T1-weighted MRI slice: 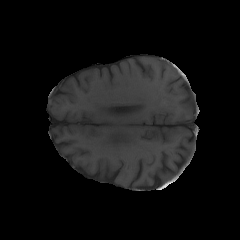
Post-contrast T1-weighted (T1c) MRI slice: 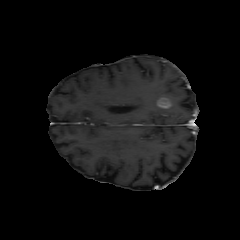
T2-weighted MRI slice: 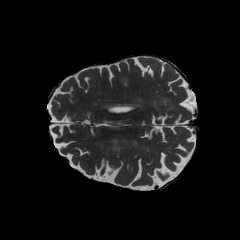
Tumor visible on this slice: yes